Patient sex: M
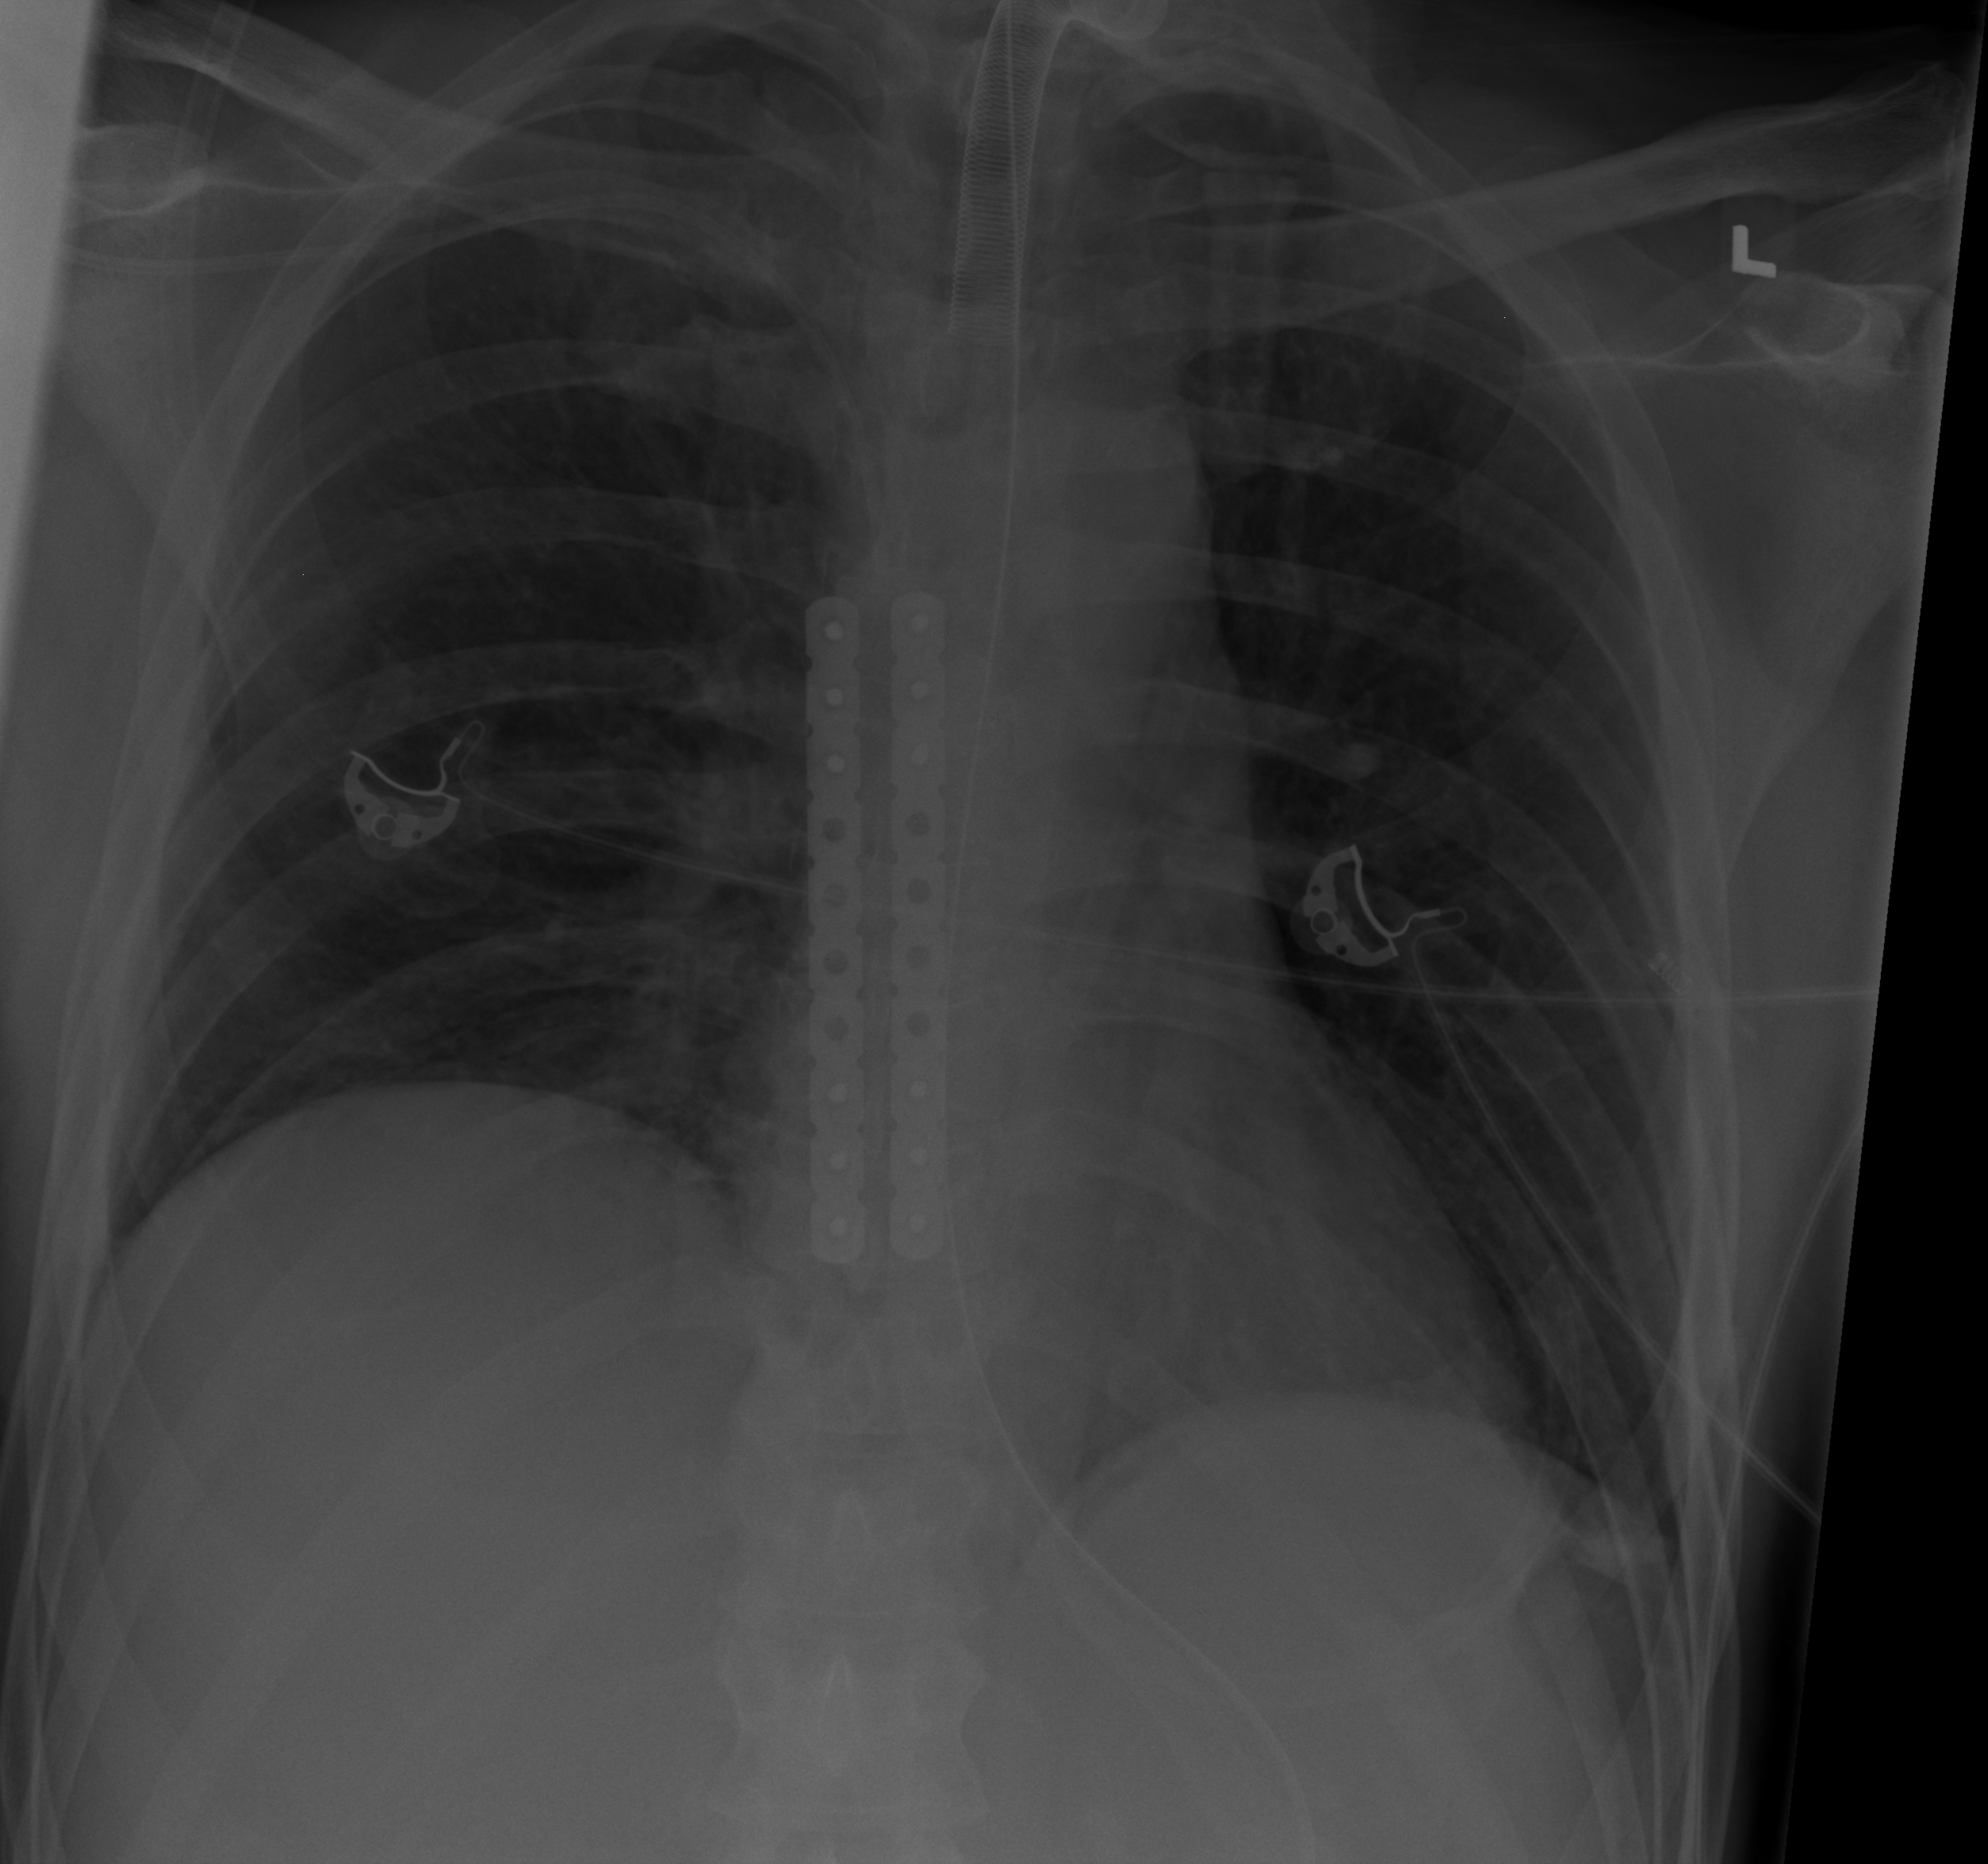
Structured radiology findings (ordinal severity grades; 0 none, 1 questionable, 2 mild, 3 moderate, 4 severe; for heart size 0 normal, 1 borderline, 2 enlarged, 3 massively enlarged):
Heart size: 0
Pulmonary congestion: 0
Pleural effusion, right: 0
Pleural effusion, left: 0
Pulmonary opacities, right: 0
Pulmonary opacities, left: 0
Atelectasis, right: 2
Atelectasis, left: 2